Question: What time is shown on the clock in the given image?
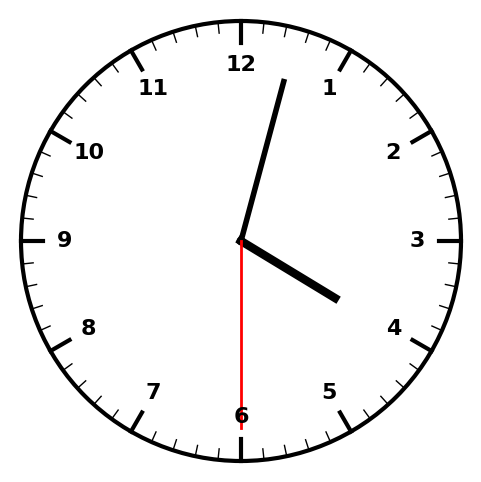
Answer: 04:02:30